Aerial crown-view tile of a tropical tree (Barro Colorado Island, Panama), acquired 20250414:
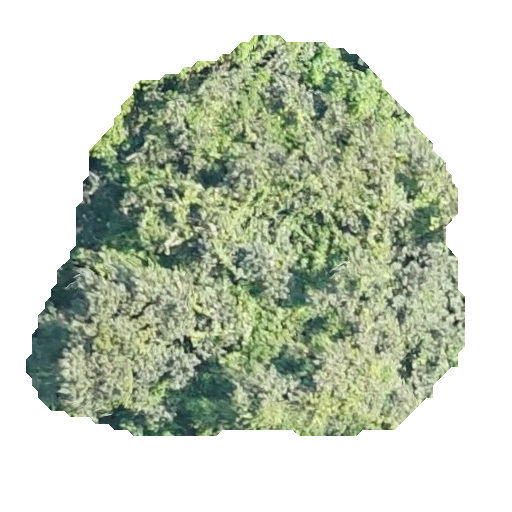
Species: Luehea seemannii
GBIF accepted scientific name: Luehea seemannii
Crown area: 198.705 m²